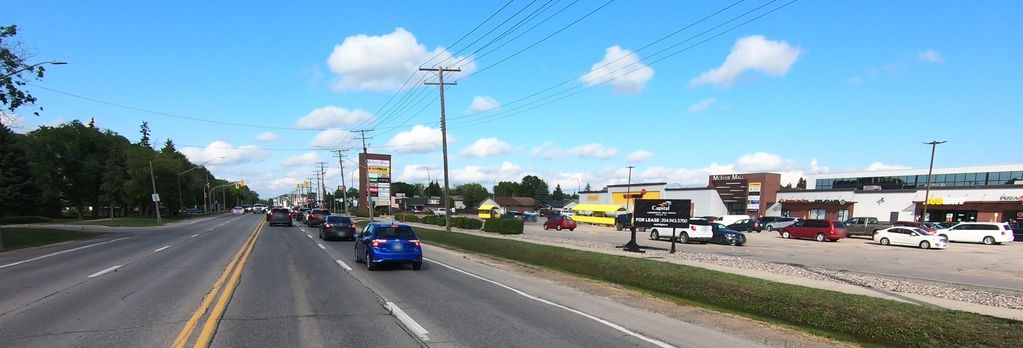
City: winnipeg